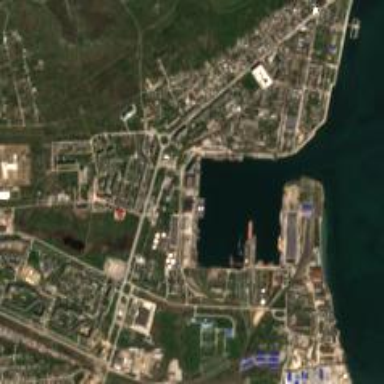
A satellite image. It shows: Industrial port area used for harbour activities.